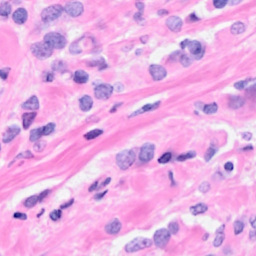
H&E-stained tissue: Breast